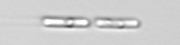
Label: Skeletonema